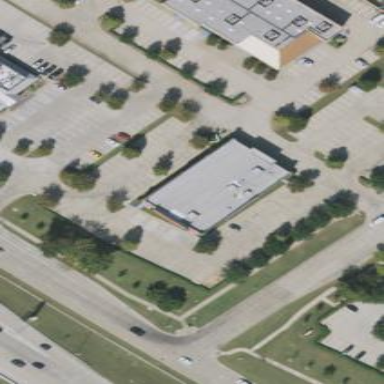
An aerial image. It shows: Restaurant located inside building with adjacent amusement arcade area.